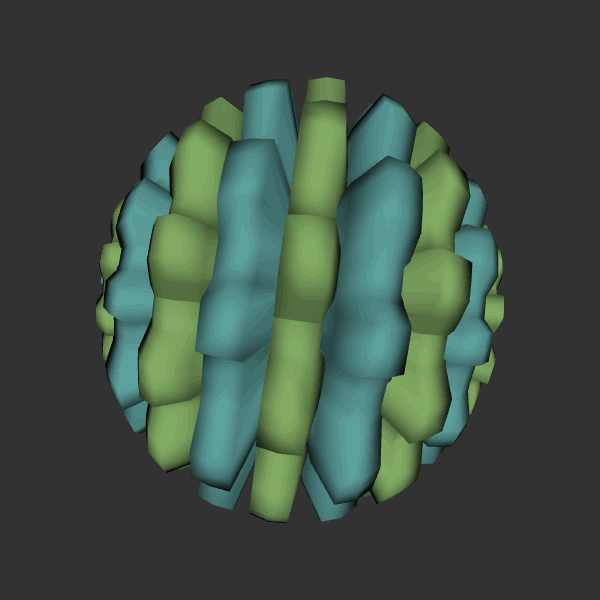
Background: dark